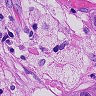
Metastatic tissue present: yes